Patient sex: M
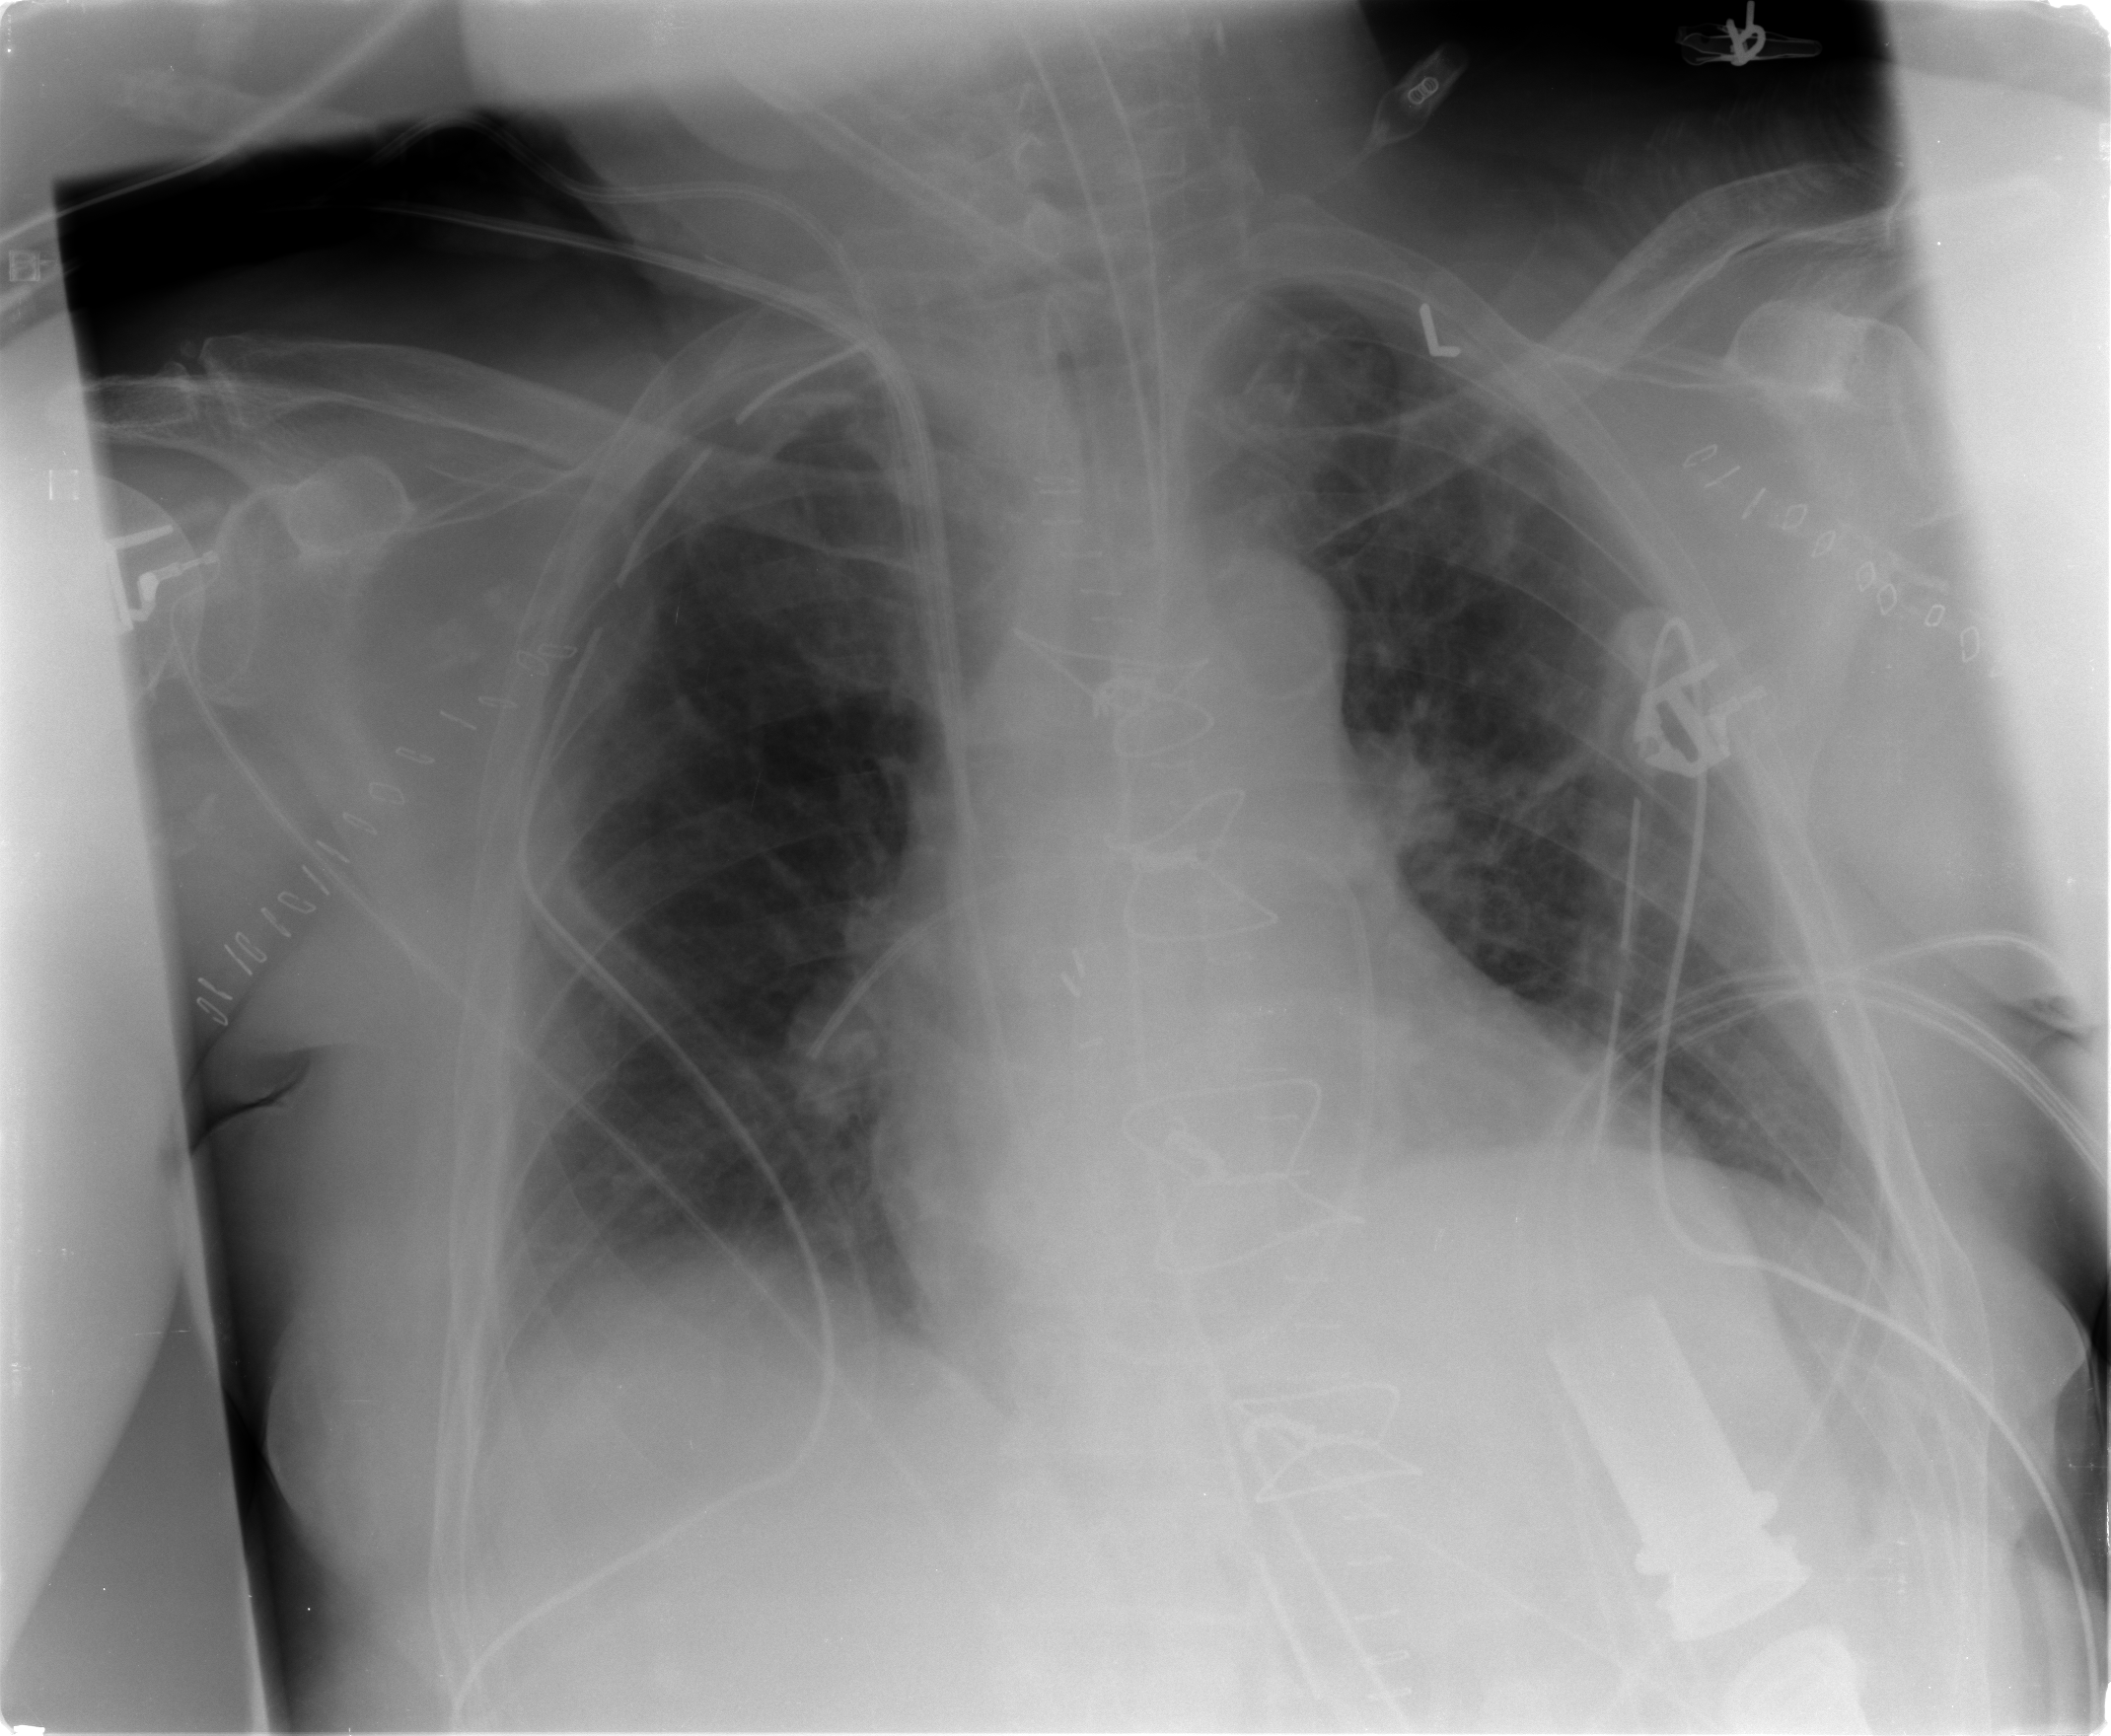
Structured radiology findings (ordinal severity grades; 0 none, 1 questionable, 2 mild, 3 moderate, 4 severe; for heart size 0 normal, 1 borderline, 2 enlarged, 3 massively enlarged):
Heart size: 0
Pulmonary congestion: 2
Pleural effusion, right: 1
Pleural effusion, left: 0
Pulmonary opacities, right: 0
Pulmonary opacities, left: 1
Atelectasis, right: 2
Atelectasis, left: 2